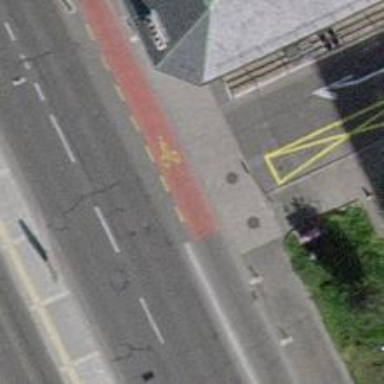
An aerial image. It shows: Unmarked crossing on the road.